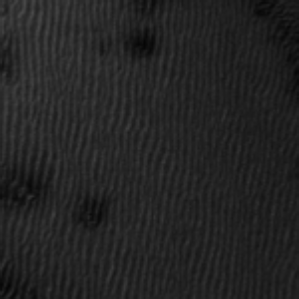
Label: frost